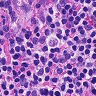
Metastatic tissue present: no